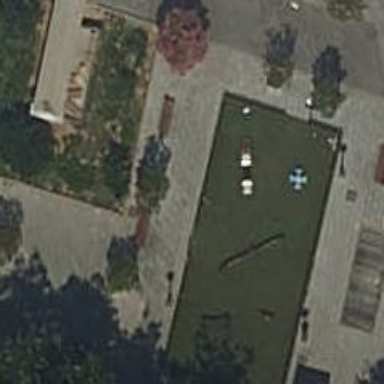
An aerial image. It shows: Playground area for leisure activities on the land.